一年级 · 算术
（5 分） 一 (2) 班共有 15 个小朋友参加表演, 其中有 8 个小朋友合唱, 还有几个小朋友表演其他节目?

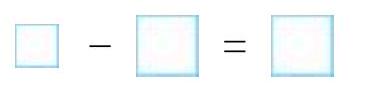
答案: $15-8=7$